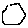
Label: hexagon